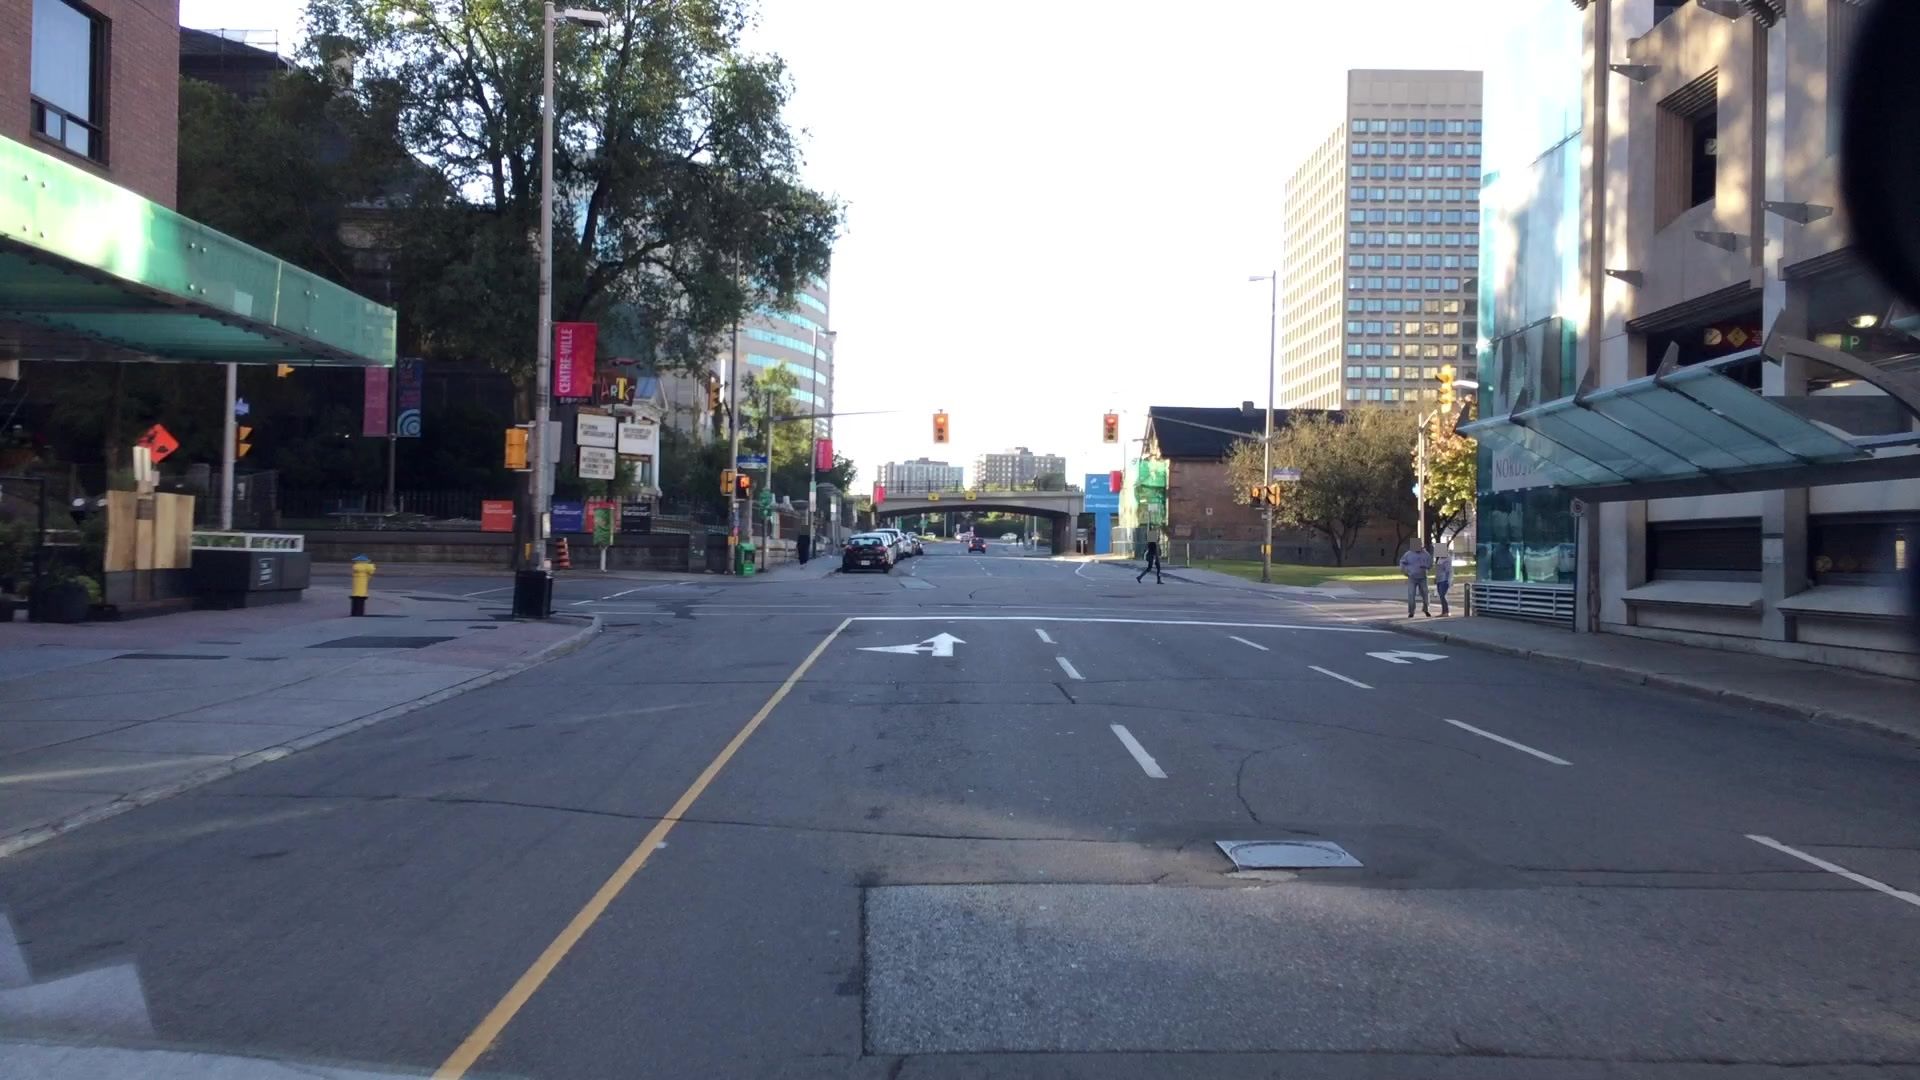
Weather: clear
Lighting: day
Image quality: good
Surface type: cycling surface
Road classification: secondary
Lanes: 4
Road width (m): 1.5
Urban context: urban centre
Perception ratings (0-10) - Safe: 4.71, Lively: 8.54, Beautiful: 8.62, Boring: 2.66, Depressing: 3.1, Wealthy: 5.03